Interaction volume radius: 5 \u00c5
Interaction volume height: 20 \u00c5
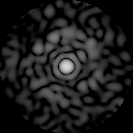
Disorder parameter: 0.7951